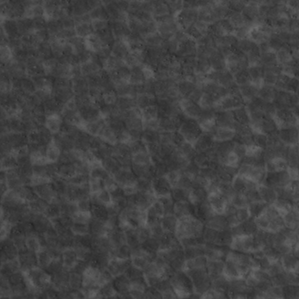
Label: non_frost